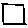
Label: square